Question: im reading 2 files per lines that contains strings
and grouping per other one here in my code im grooping 1 line from proxyfile with 3 lines from websitefiles
major problem when i try to print the lines from 2nd file i cant remove the
i have tried to use rstrip("
") but i got this exception
'''
AttributeError: 'tuple' object has no attribute 'rstrip'
'''
this is my code :
'''
proxy = open("proxy.txt",'r')
readproxy = proxy.readlines()
sites = open("websites.txt",'r')
readsites = sites.readlines()
for i,j in zip(readproxy, zip(*(iter(readsites),) * 3)):
try:
i = i.rstrip("
")
#j = j.rstrip("
")
print(i,j)
except ValueError:
print 'whatever'
'''
i removed the
from "i" successfully , but coudent remove it from "j"
this screenshot can explain all i think

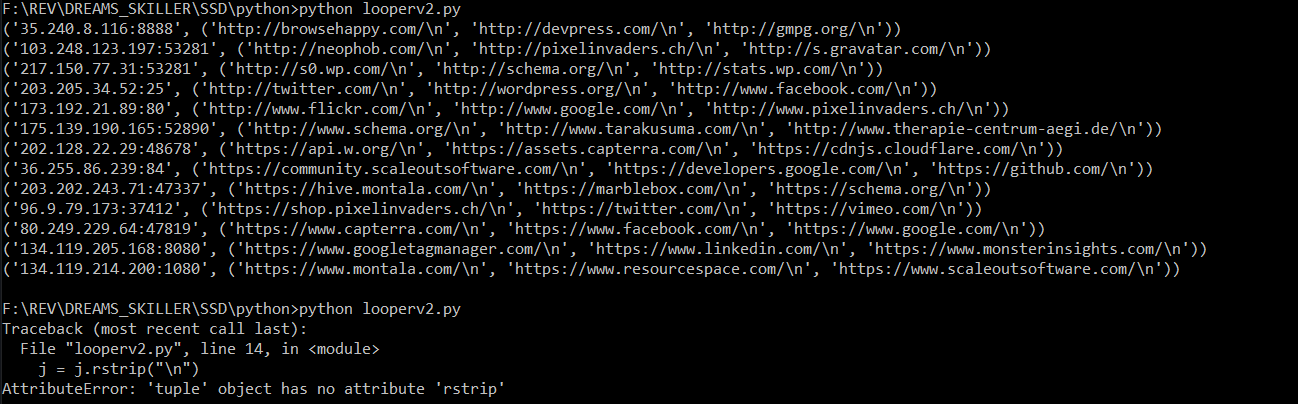
Answer: A 'tuple' doesn't have a method that magically propagates to all string elements.
To do that you have to apply 'rstrip' for all items in a list comprehension to create a 'list'.
'''
j = [x.rstrip("
") for x in j]
'''
that rebuilds a 'list' with items stripped. Convert to 'tuple' if really needed:
'''
j = tuple(x.rstrip("
") for x in j)
'''
note that you could avoid this post processing by doing:
'''
readsites = sites.read().splitlines()
'''
instead of 'sites.readlines()' since 'splitlines' splits into lines while removing the termination character if no argument is specified. The only drawback is in the case when the file is huge. In that case, you could encounter a memory issue (memory needed by read + split is doubled). In which case, you could do:
'''
with open("websites.txt",'r') as sites:
readsites = [line.rstrip("
") for line in sites]
'''